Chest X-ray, PA view. Patient: 52 years old, sex M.
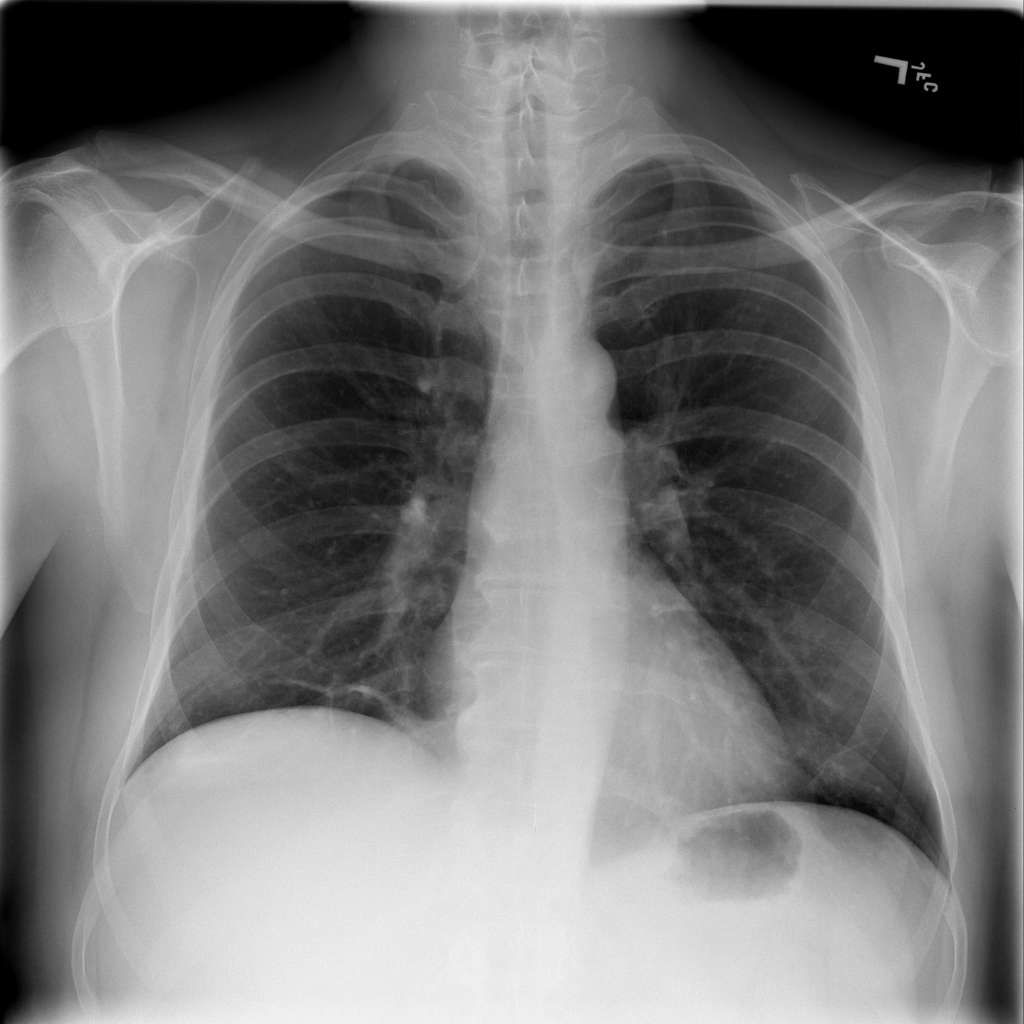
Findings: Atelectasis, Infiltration